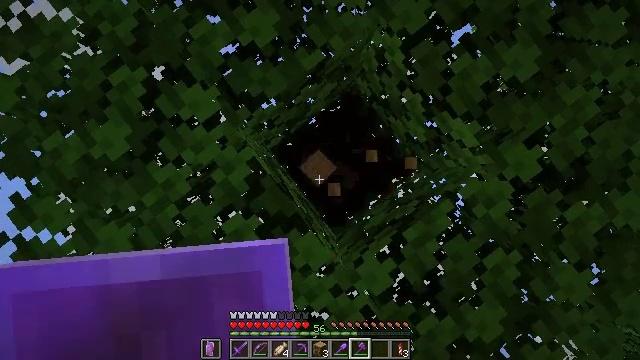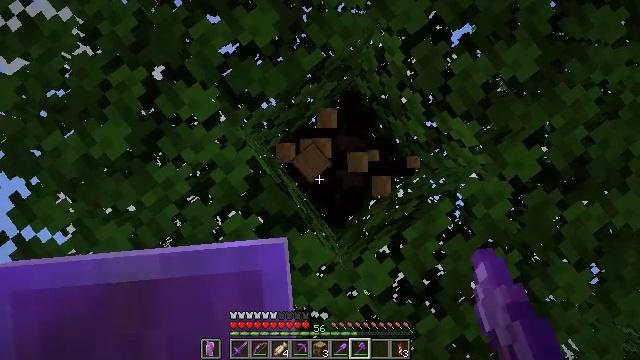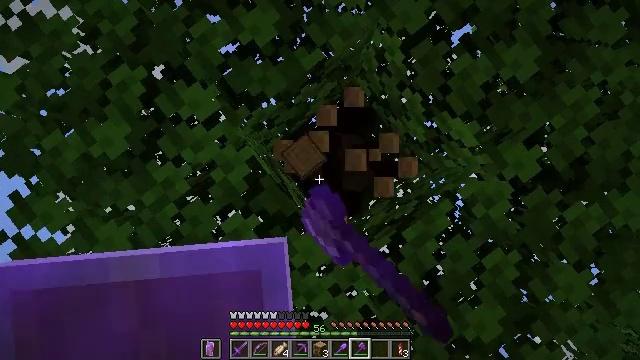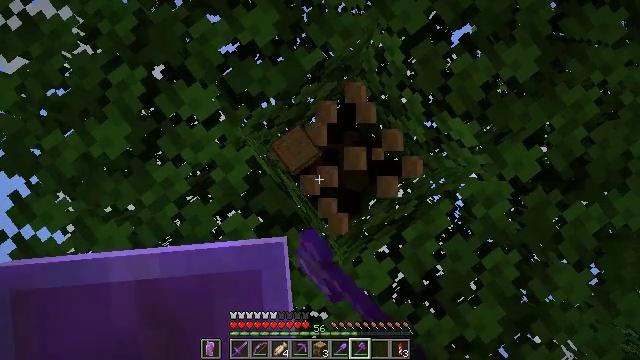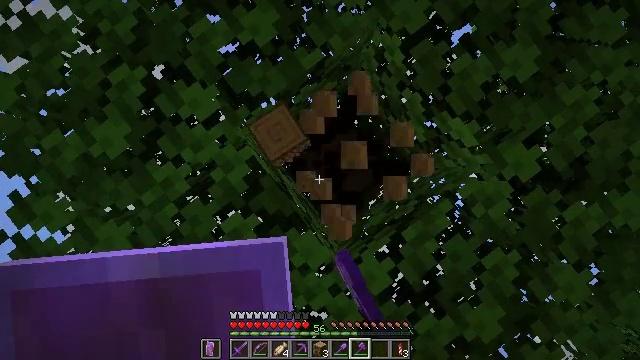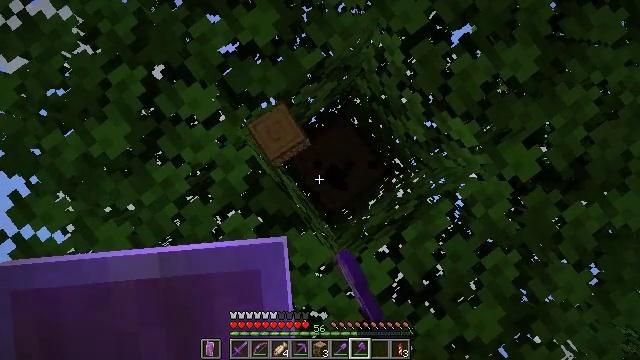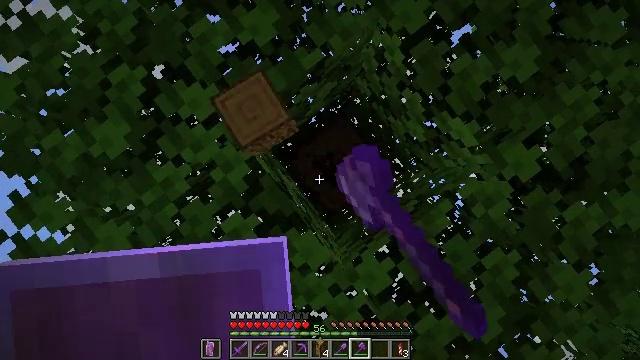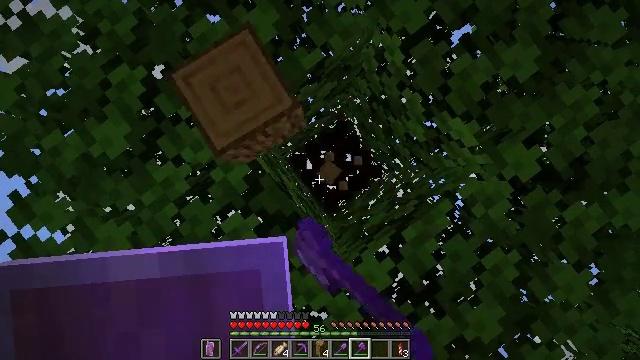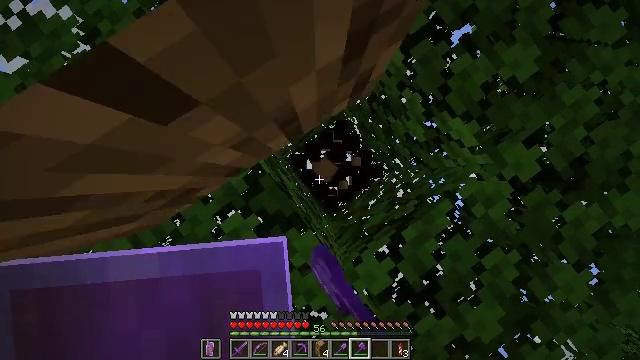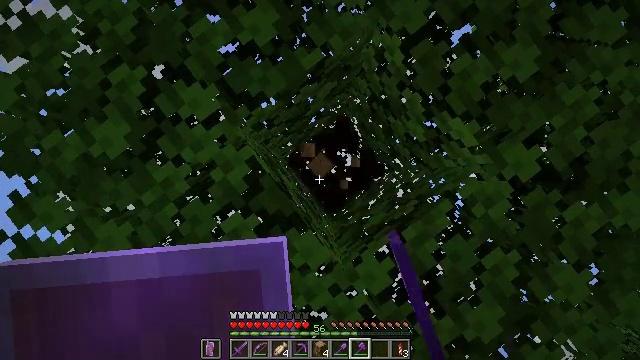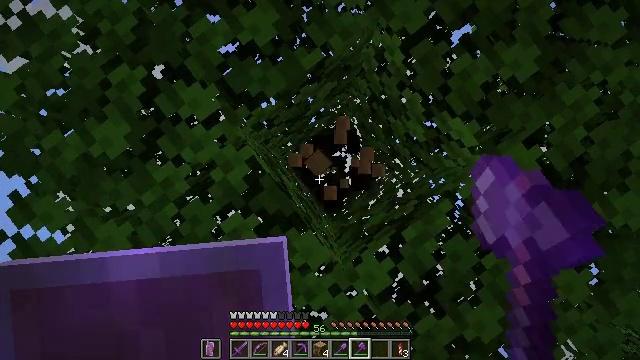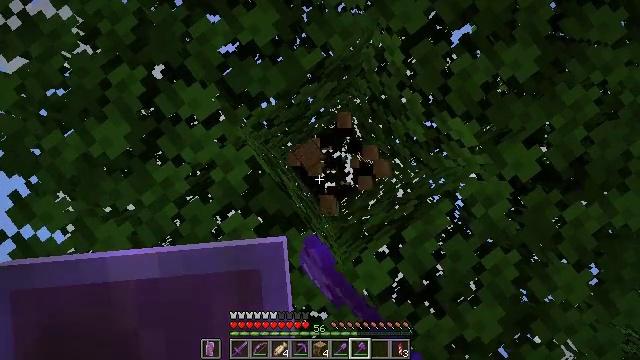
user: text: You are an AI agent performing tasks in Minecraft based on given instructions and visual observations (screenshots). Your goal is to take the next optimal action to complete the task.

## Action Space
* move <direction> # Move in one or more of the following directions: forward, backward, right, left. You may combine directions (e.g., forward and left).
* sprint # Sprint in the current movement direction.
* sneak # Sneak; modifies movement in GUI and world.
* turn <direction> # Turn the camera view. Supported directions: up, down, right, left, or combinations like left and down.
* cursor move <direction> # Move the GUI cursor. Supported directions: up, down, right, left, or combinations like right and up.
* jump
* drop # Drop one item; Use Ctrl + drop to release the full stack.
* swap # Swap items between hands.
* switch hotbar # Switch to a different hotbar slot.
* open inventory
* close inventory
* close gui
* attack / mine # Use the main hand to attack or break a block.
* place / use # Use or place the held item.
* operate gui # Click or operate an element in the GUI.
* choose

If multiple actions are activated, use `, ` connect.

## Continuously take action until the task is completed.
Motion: motion action
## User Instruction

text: Collect oak log for crafting.
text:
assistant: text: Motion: attack / mine
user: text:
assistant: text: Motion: attack / mine
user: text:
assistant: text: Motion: attack / mine
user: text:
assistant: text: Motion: attack / mine
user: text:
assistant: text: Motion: attack / mine
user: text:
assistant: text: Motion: attack / mine
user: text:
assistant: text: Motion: attack / mine
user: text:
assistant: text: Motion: attack / mine
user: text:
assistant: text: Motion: attack / mine
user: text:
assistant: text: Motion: attack / mine
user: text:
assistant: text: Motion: attack / mine
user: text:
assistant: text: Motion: attack / mine